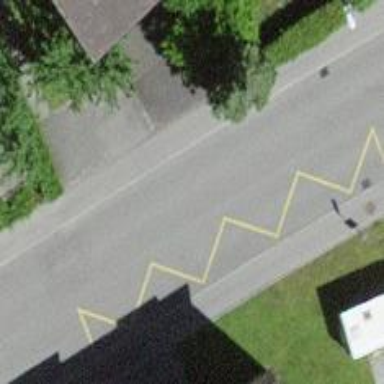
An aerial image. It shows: Public transport stop position.